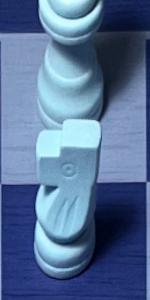
Label: Knight_White